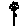
Label: flower